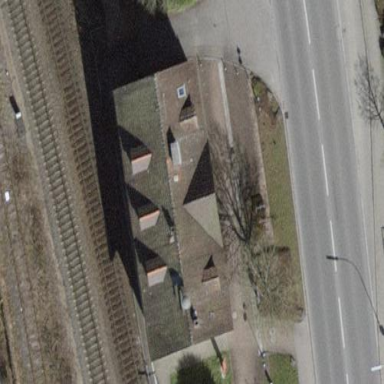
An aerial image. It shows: Train station building.